Question: I have 2 problems. My ultimate goal is to make a request to Instagram and filter the images by tag. Instagram doesn't allow for more than 33 images at a time so right now I have an ajax inside of another. The first request gets images and then checks if there are more, if there are more I make another request. So here are my 2 problems.
- I can't combine these 2 objects into 1. I have tried everything I could think of or find online.
'''
var new_data = $.extend({}, data, data2);
'''
and
'''
$.extend(data, data2);
'''
are not working, it just gives me 1 of the objects back
- My logic below is somewhat flawed, because this would only allow me to get 66 images max (2 request, 33 images each). What I really need is to have the ajax in a loop of some sort. But I'm not sure how to do that.
'''
var userid = '#######';
var token = '############';
var url = 'https://api.instagram.com/v1/users/' + userid + '/media/recent/?access_token=' + token + '&count=33';
$.ajax({
type: 'GET',
dataType: 'jsonp',
cache: false,
url: url,
success: function(response){
var paging = response.pagination;
var data = response.data;
console.log(data);
if(paging.hasOwnProperty('next_url')){
url = paging.next_url;
$.ajax({
type: 'GET',
dataType: 'jsonp',
cache: false,
url: url,
success: function(response2){
var data2 = response2.data;
var new_data = $.extend({}, data, data2);
}
});
}else{
// No more images so create image gallery
}
},
error: function(){
// error stuff
}
});
'''
Here is sample of what I am getting back from Instagram

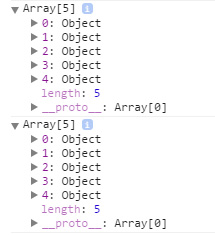
Answer: Tested. It works. Try
'''
var imageData = [];
$(function() {
var url = 'https://api.instagram.com/v1/tags/smpspree/media/recent/?client_id=81e3d3f35c8a4438964001decaa5a31f&count=11';
getData(url, function() {
for (var i in imageData) {
console.log(imageData[i])
}
});
function getData(url, callback){
$.ajax({
type: 'GET',
dataType: 'jsonp',
cache: false,
url: url,
success: function(response){
console.log(response.data)
imageData = imageData.concat(response.data)
var paging = response.pagination;
if (paging.hasOwnProperty('next_url')) {
getData(paging.next_url, callback)
} else {
callback.call();
}
}
});
}
})
'''